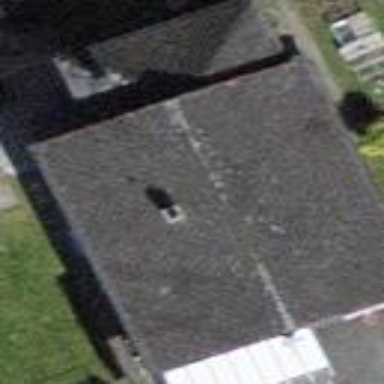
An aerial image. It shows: Residential building with tile roof.